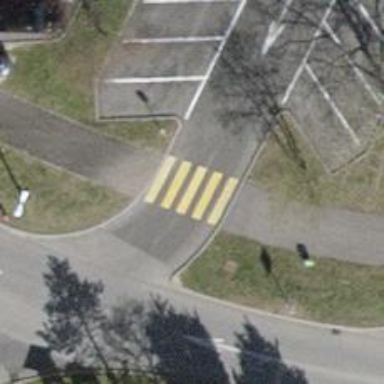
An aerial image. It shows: Zebra crossing for pedestrians.